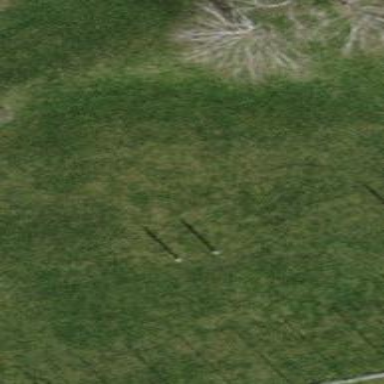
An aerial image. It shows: Grass pitch designated for volleyball.